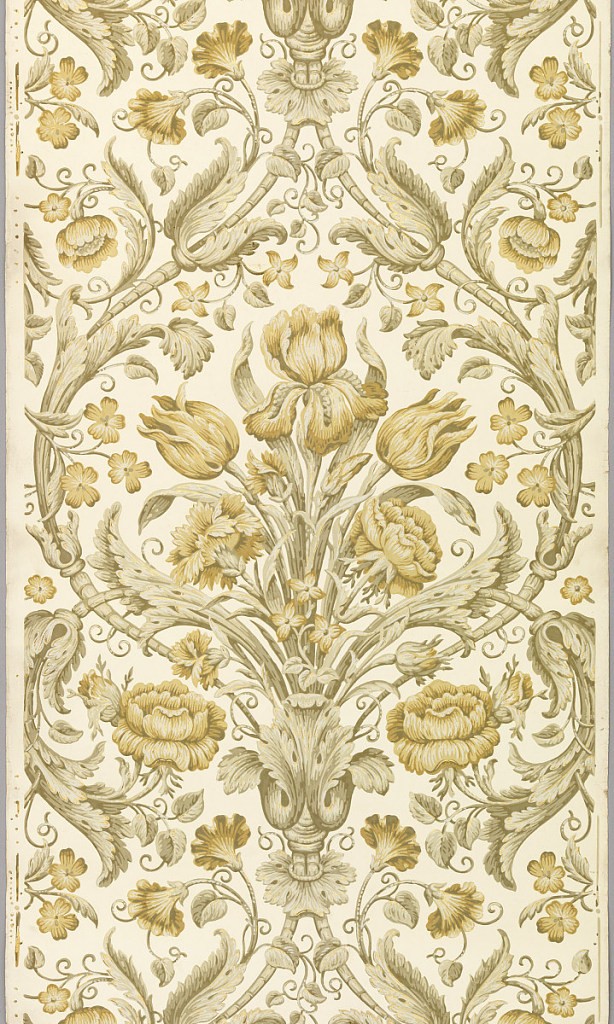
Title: Sidewall
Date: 1880–1900
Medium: Block-printed and embossed design on paper
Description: Enclosed within a diaper framework of acanthus foliage is a bouquet containing iris, tulip, rose and carnation flowers. The design is printed in a monochrome scale of tans with metallic gold highlights on an off-white satin or polished ground.